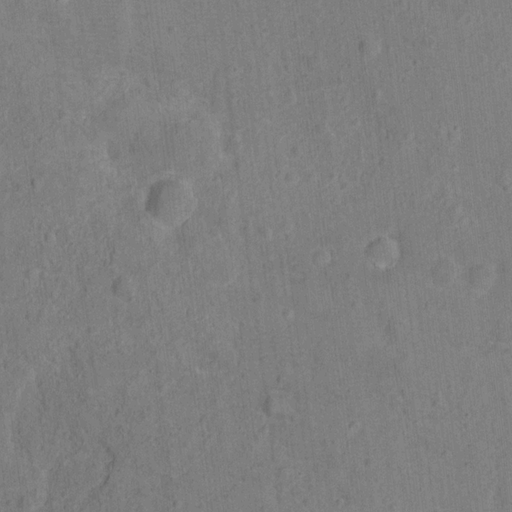
Classes present: Background